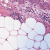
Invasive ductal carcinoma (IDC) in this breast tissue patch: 0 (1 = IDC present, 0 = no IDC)